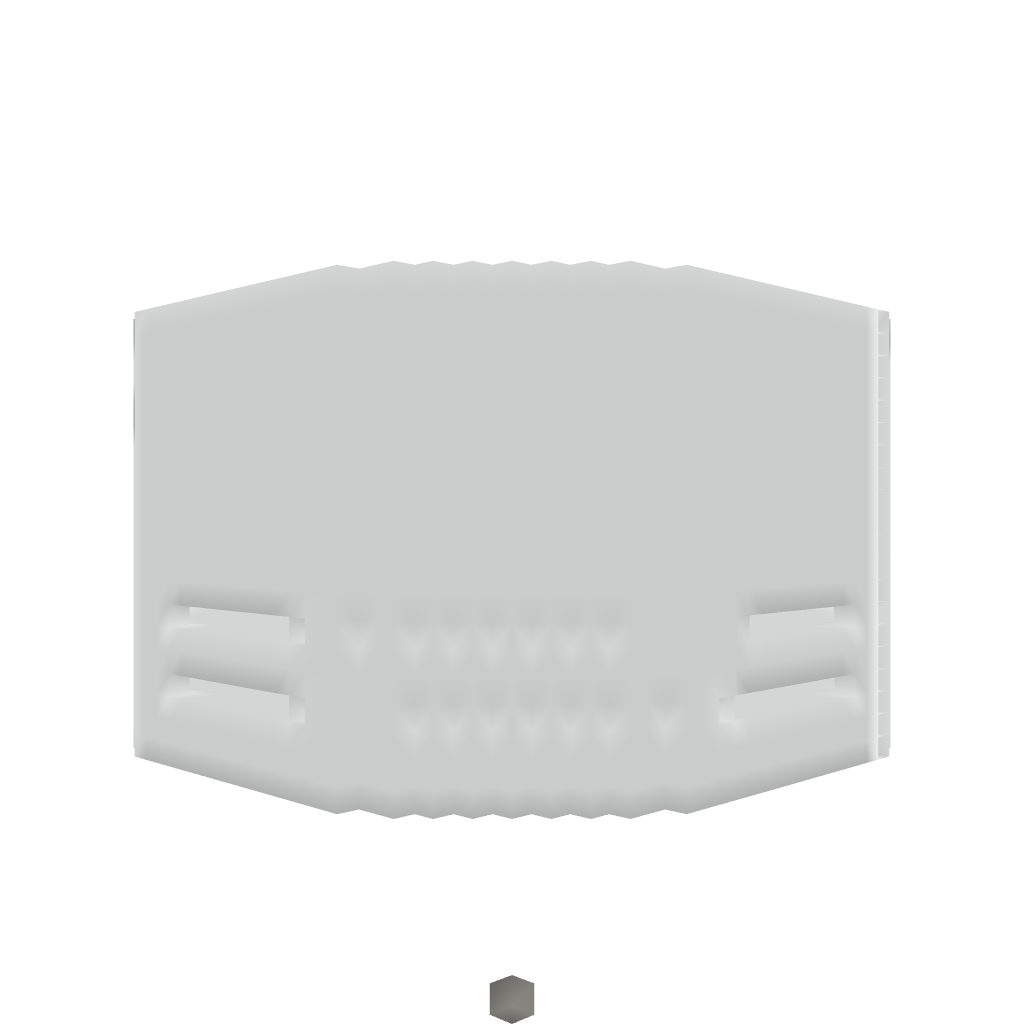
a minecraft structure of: Toilet paper